Field crop: maize
Growth stage: 1
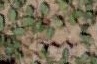
Species: convolvulus